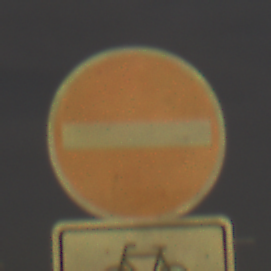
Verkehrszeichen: VerbotDerEinfahrt
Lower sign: EinspurigeFahrzeugeFrei1
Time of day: Night
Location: Outdoor (Urban)
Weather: PartlyCloudy
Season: NotSpecified
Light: Artificial